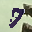
Label: 7